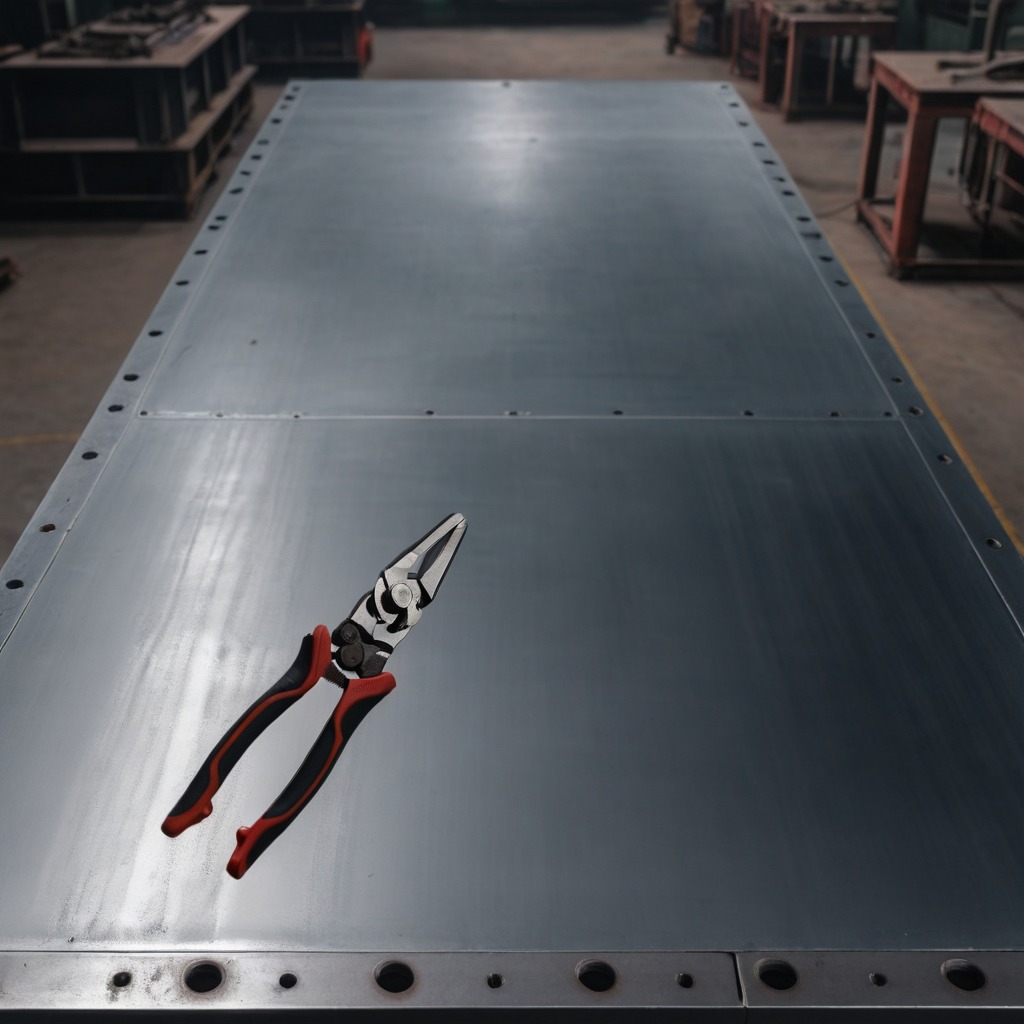
A plier is lying on a cold steel table in a mining workshop.